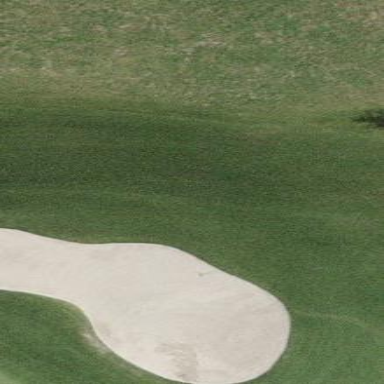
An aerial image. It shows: Sand bunker on golf course.